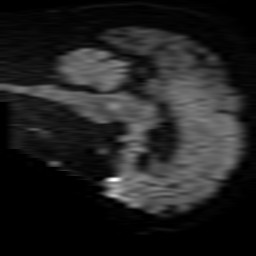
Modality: TRACE
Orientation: sagittal
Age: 62
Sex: male
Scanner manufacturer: philips
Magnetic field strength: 1.5 T
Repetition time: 3.679 s
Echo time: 0.09411 s